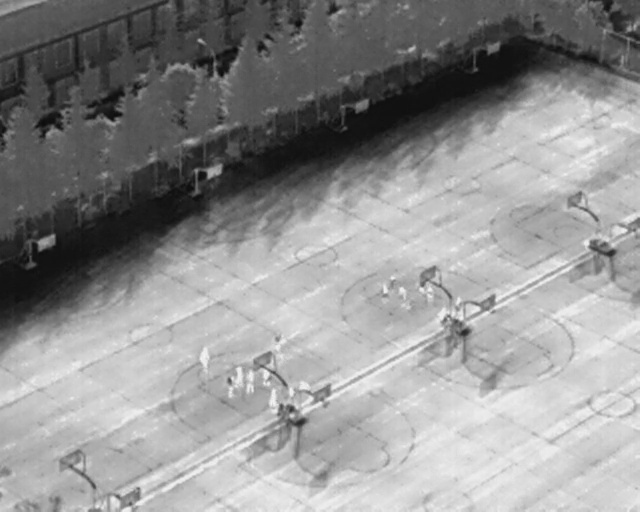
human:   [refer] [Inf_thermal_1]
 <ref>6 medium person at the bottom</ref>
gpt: <box>[[29, 69, 34, 71, 2], [34, 74, 38, 76, 2], [35, 72, 39, 74, 2], [37, 73, 41, 75, 2], [39, 72, 43, 74, 2], [40, 77, 44, 78, 2]]</box>

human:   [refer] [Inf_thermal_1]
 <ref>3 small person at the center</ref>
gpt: <box>[[58, 56, 61, 57, 2], [59, 54, 63, 56, 2], [64, 54, 66, 56, 2]]</box>

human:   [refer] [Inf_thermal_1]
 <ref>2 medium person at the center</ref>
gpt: <box>[[61, 56, 64, 58, 2], [65, 56, 68, 58, 2]]</box>